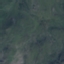
Land use / land cover: HerbaceousVegetation